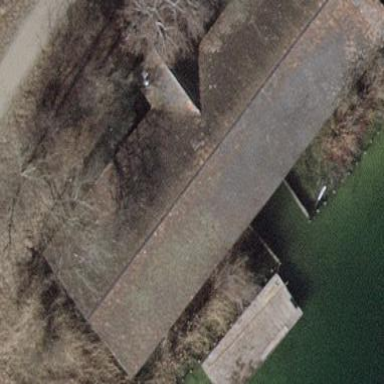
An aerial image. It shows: Boathouse building.